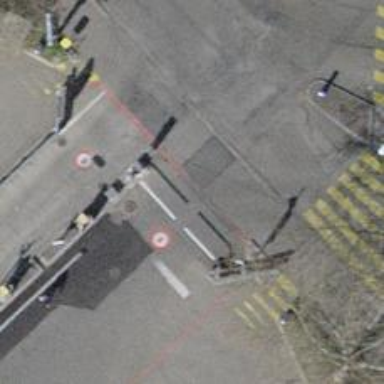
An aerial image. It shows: Lift gate barrier.